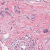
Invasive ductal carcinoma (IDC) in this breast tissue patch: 1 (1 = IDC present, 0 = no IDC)